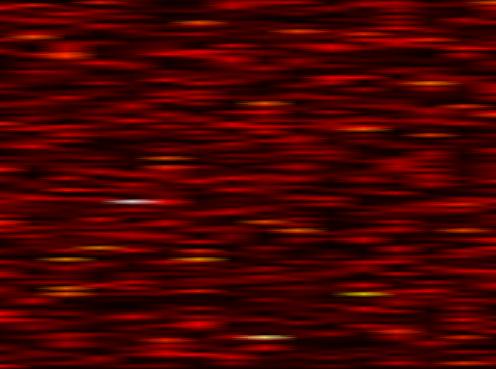
Label: WOLA